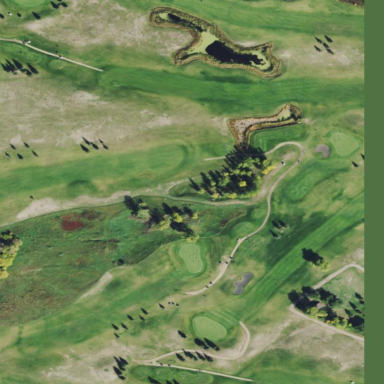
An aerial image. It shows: Rough grassy area used for golf.